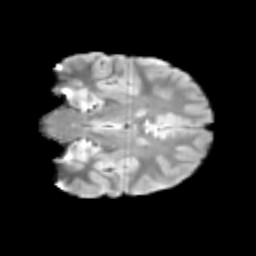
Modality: T2w
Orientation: coronal
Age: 9
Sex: male
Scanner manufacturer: siemens
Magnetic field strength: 3 T
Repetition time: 3.8 s
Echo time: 0.07 s